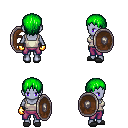
a pixel art fantasy rpg character, female body template, dark elf, purple skin, white pirate shirt, magenta pants, green plain hairstyle, gold gloves, gray slippers, shield, four views (front, back, left, right), 2x2 character sprite sheet, small pixel art, hard edges, no anti-aliasing